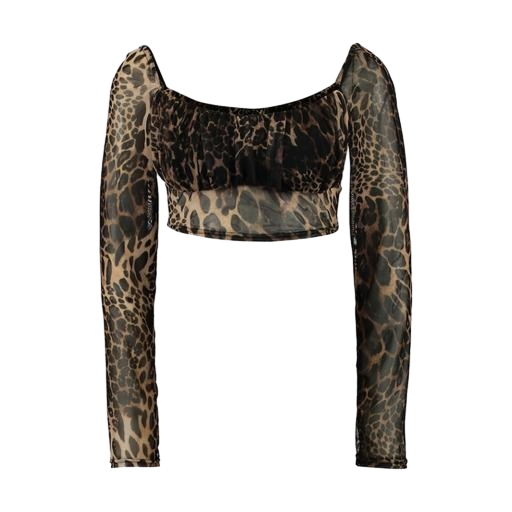
wild free long sleeve crop top multicolor l, sleeved and animal print, animal print sleeves, white background